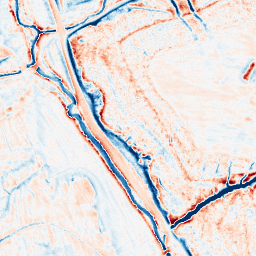
Category: edge_preserving
Decomposition family: anisotropic_diffusion
Decomposition parameters: iterations: 50
kappa: 100
gamma: 0.1
Upsampling method: quadratic
Upsampling parameters: scale: 8
Upsampling scale: 8